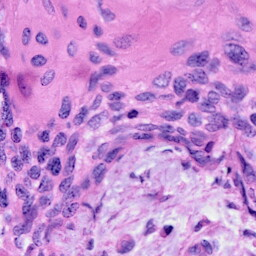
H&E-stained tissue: Cervix